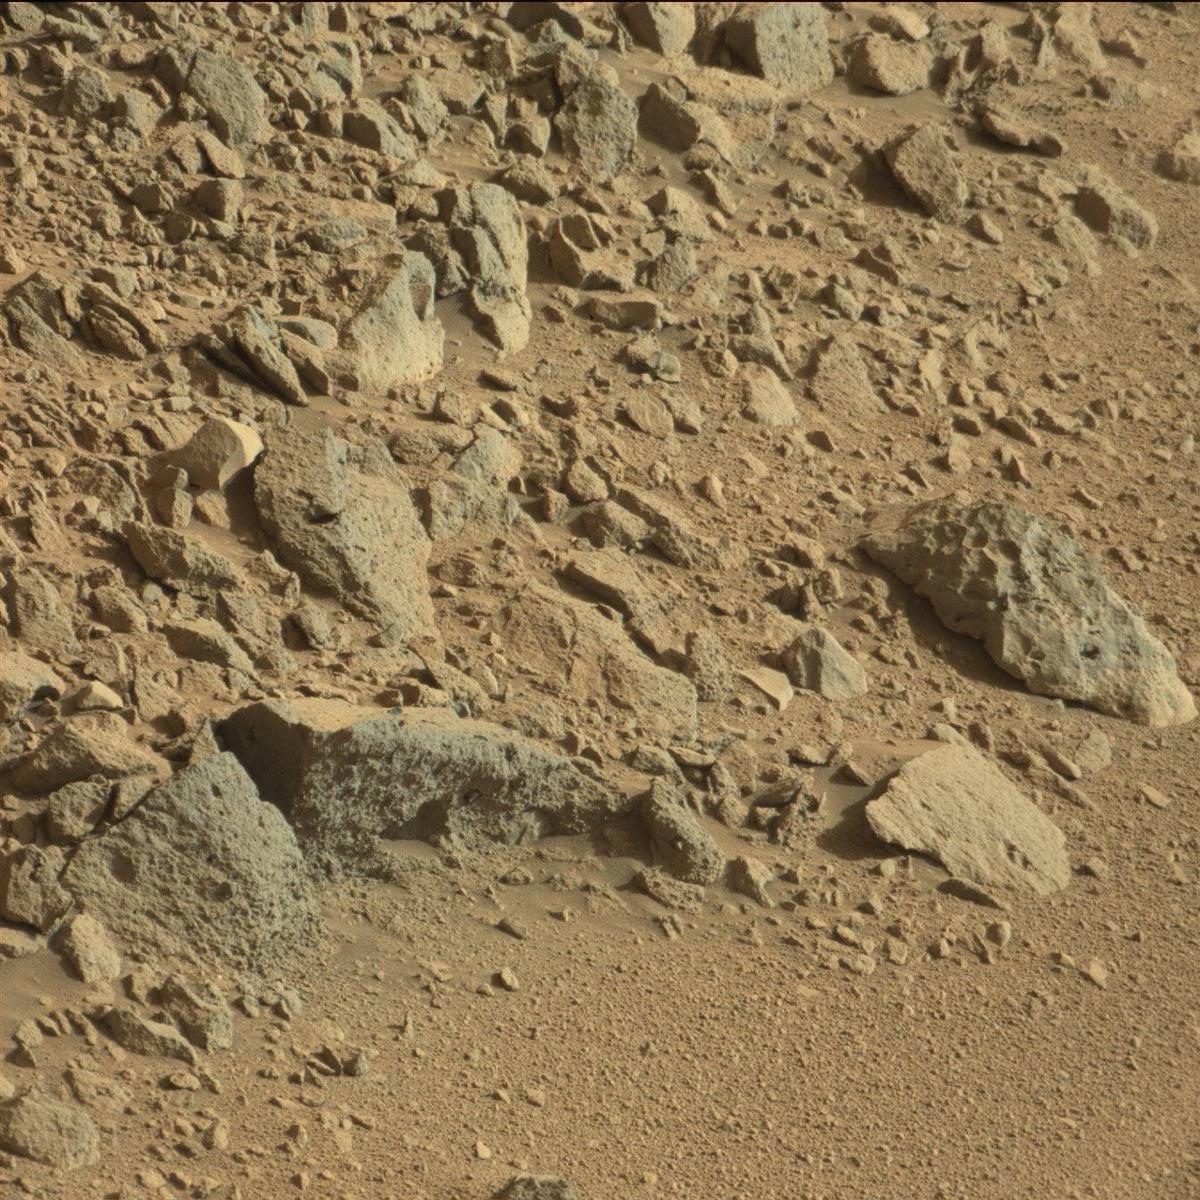
Terrain classes present: Bedrock, Rock, Sand / Soil